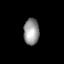
Tissue: lung
Cell type: Others
Senescence score: 0.2018
Nuclear area (px): 397
Mean DAPI intensity: 151.196